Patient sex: M
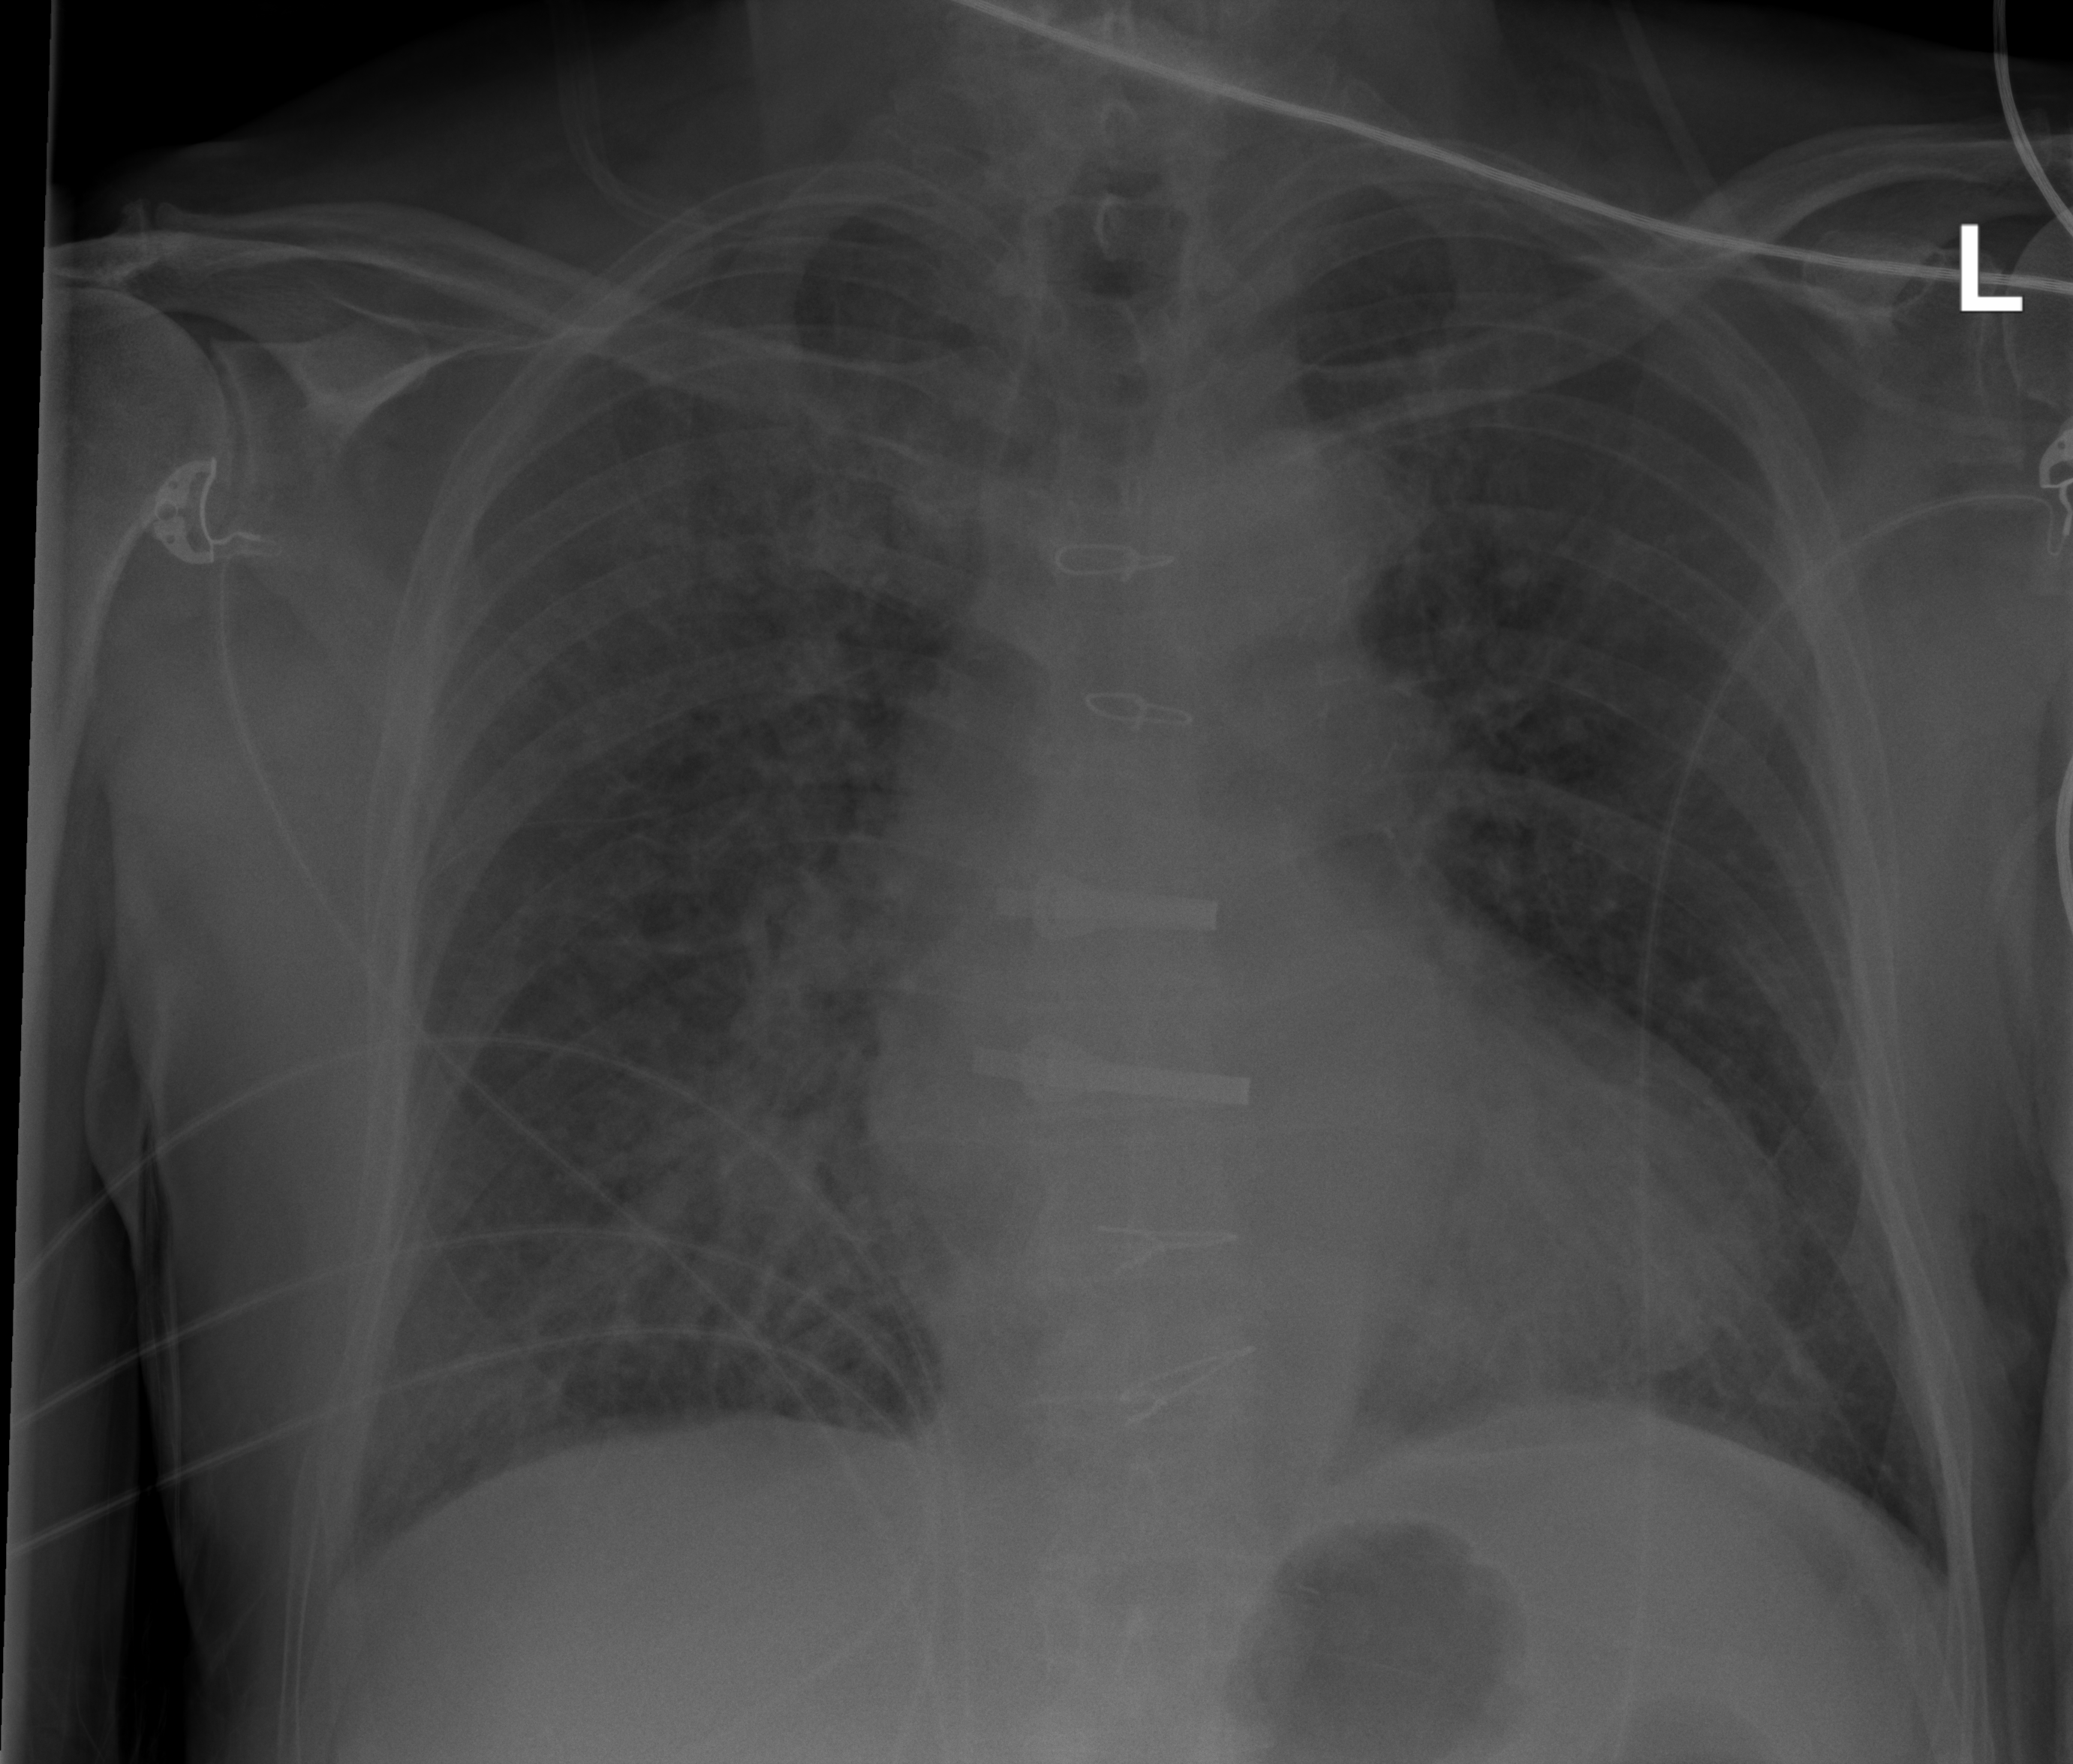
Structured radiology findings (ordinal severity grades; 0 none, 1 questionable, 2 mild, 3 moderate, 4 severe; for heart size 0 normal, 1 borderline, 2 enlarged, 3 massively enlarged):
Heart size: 1
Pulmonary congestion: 2
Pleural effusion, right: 0
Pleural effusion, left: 0
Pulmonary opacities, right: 2
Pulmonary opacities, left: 2
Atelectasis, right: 0
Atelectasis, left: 0